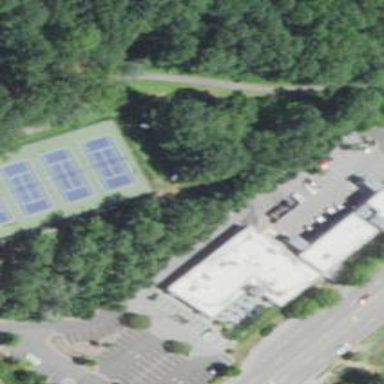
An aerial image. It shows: Retail building with flat roof.